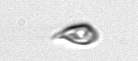
Label: Cryptophyta